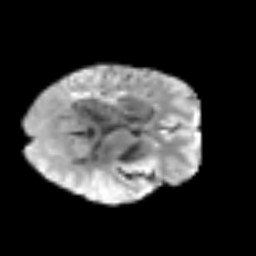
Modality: T2w
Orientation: axial
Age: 62
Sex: female
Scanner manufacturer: siemens
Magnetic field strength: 3 T
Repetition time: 3.2 s
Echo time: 0.081 s